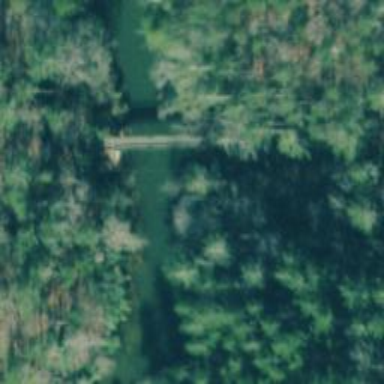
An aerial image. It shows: Small bridge with support.